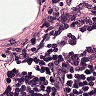
Metastatic tissue present: no